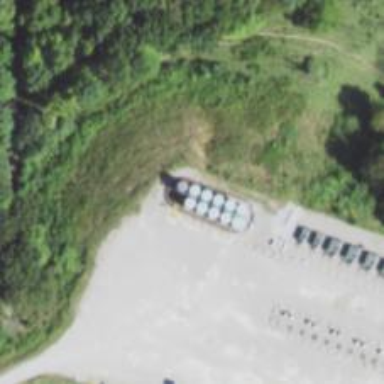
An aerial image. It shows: Storage tank that is man-made.